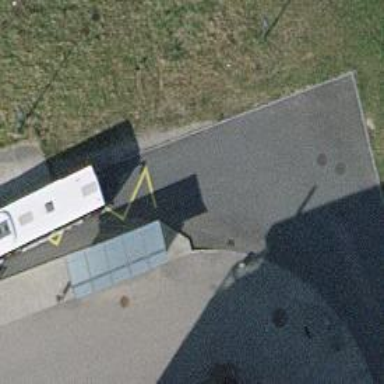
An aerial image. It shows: Platform for public transport is situated by the road.